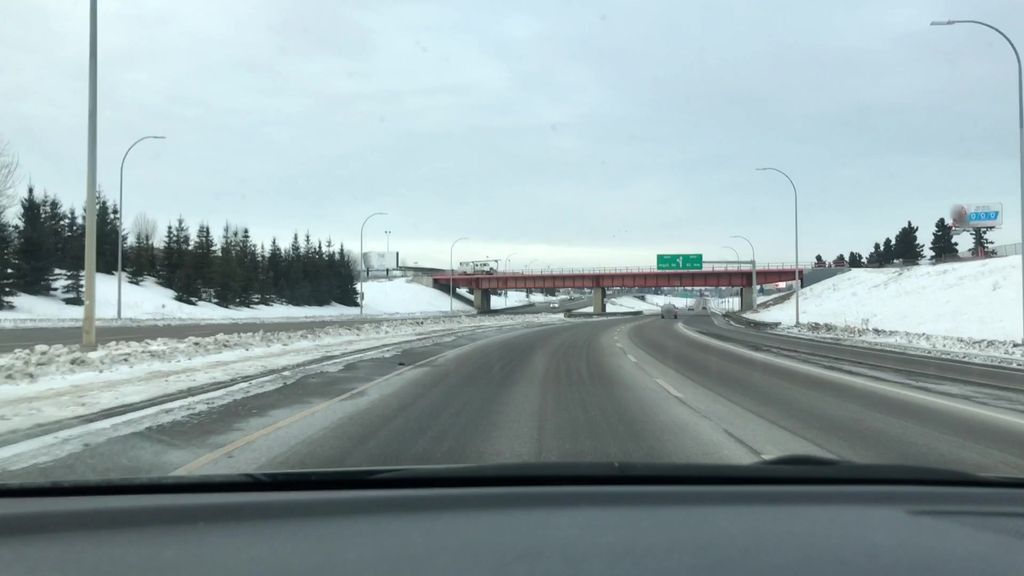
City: edmonton